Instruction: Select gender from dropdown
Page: traveler
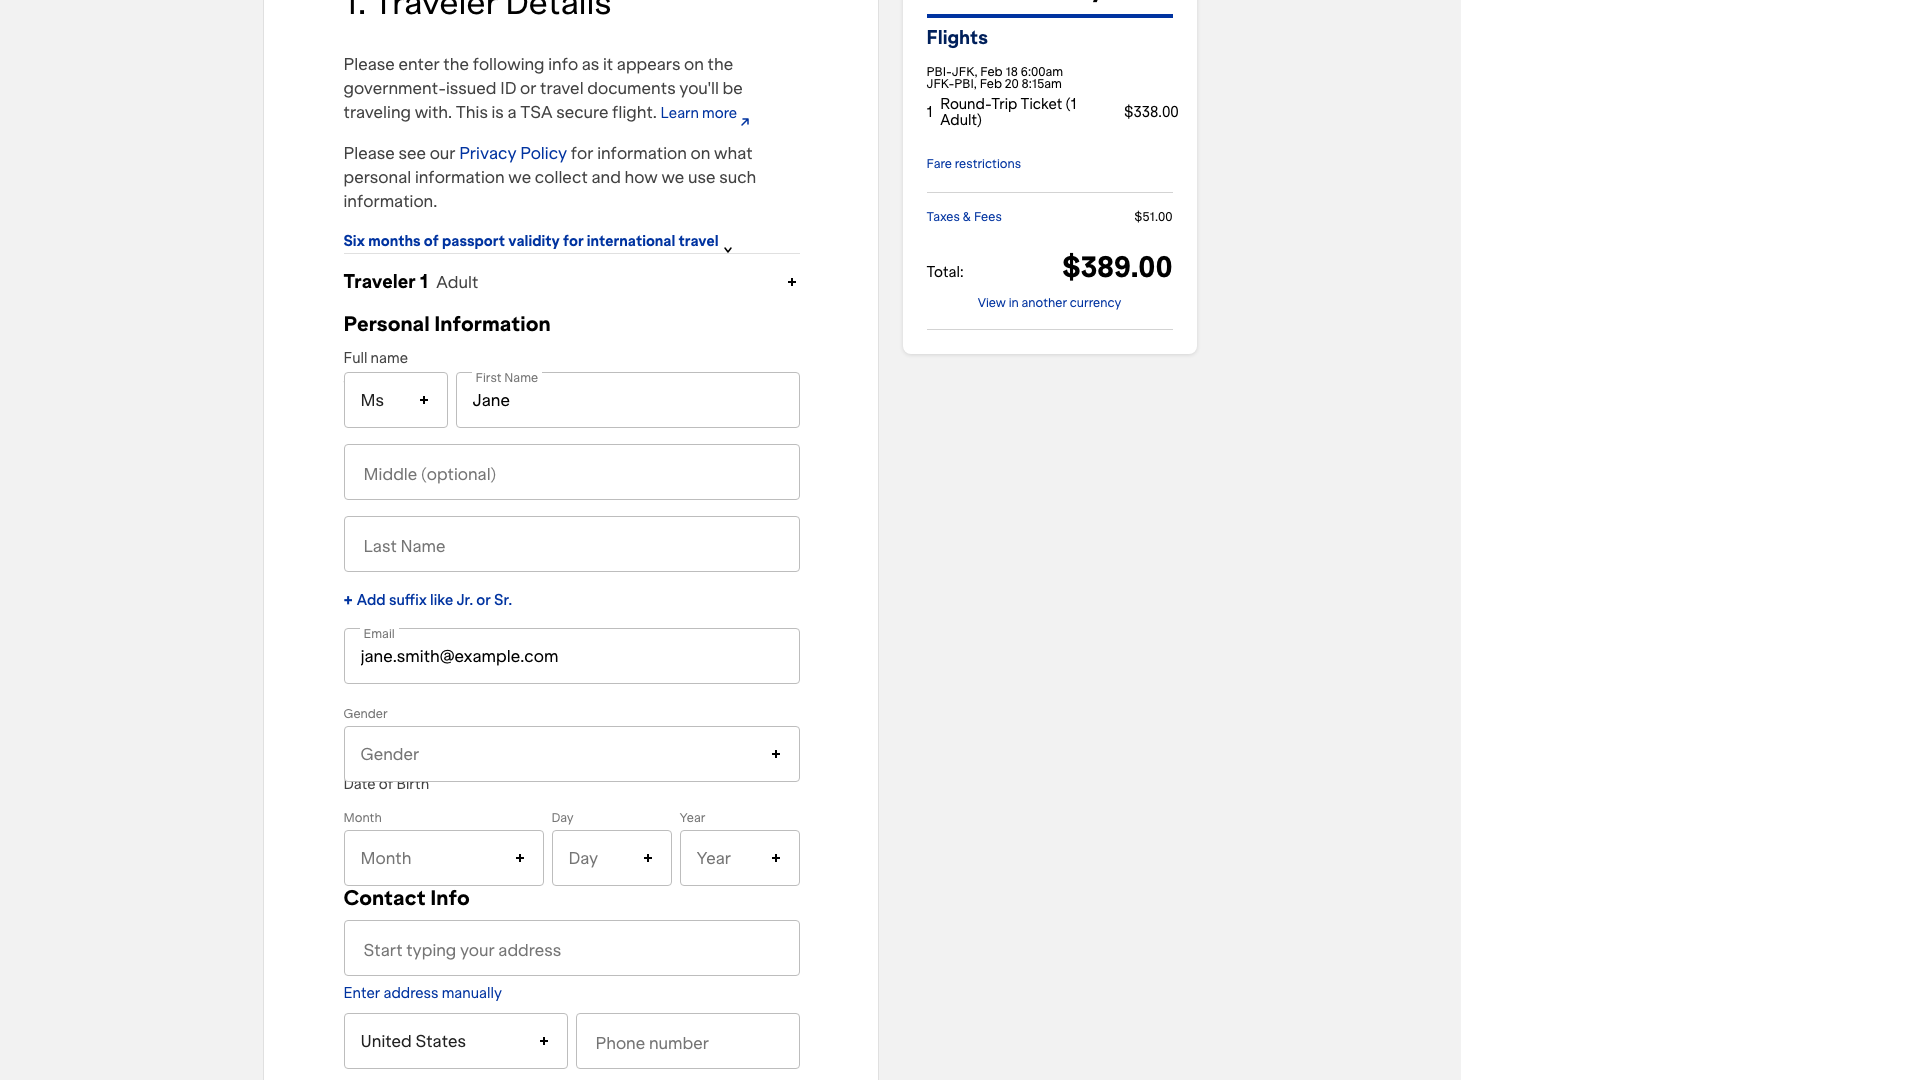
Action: click